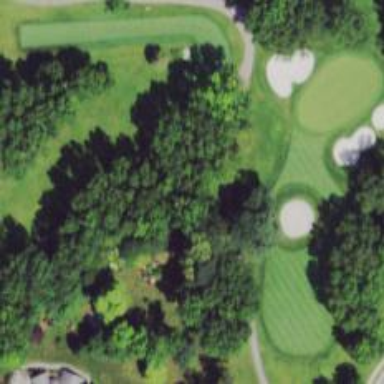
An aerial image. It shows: Pathway for golfing.